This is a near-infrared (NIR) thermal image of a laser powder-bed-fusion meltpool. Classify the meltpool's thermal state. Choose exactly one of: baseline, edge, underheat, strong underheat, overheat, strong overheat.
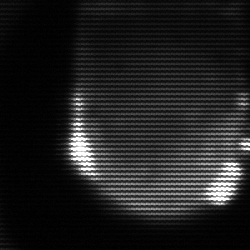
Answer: edge